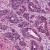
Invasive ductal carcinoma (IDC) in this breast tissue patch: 1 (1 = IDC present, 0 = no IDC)